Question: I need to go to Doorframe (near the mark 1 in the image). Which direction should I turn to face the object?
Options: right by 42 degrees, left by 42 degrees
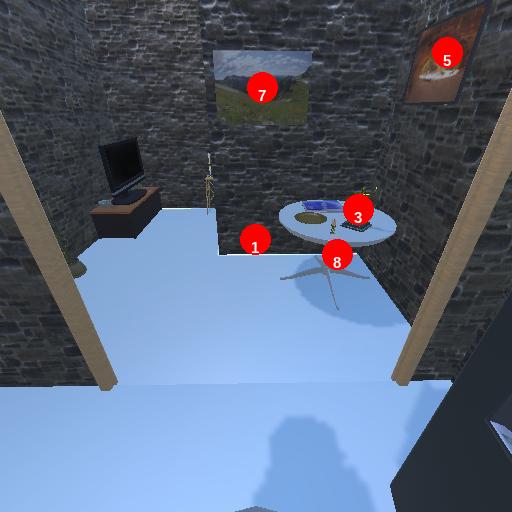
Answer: right by 42 degrees